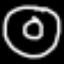
Label: donut